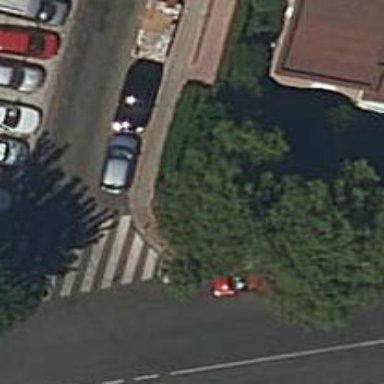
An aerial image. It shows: Bollard.